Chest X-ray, PA view. Patient: 42 years old, sex M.
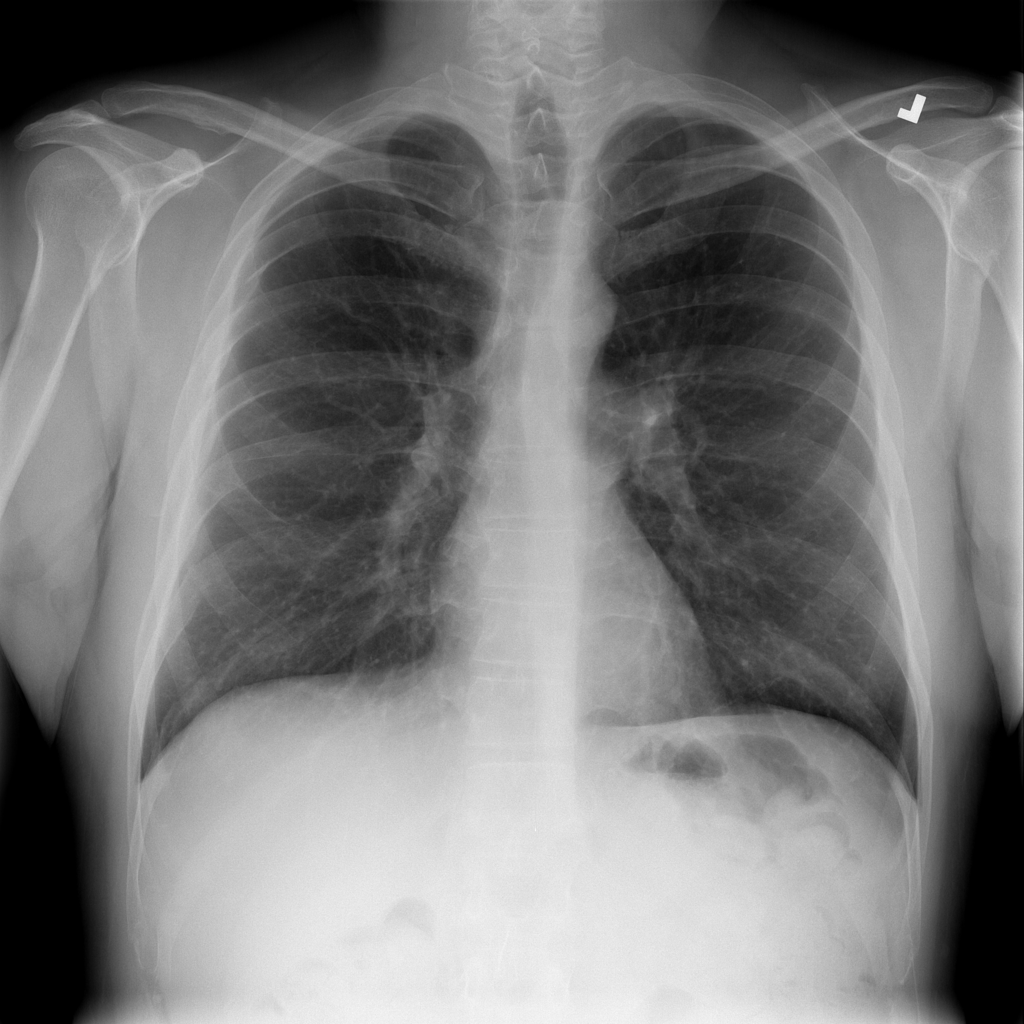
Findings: No Finding